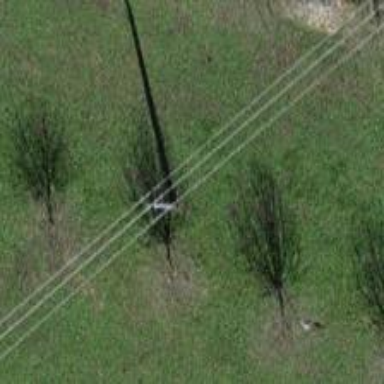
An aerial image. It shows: Minor power line.